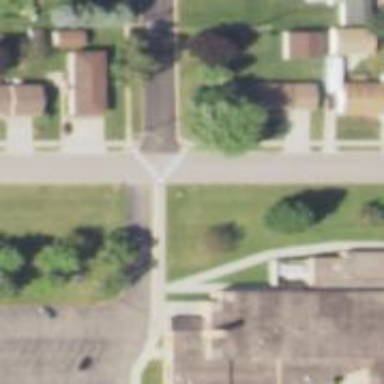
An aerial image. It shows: Marked crossing with zebra road markings.